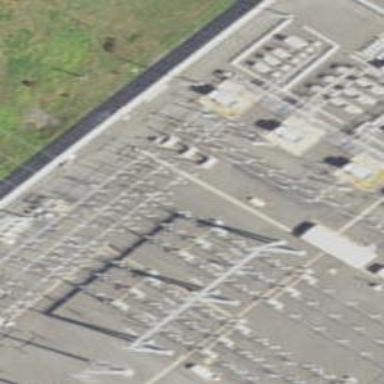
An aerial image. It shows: Switch used for power control.